Question: How to enable the default text highlights menu like: Copy/Paste/Search/Share in android webview ?

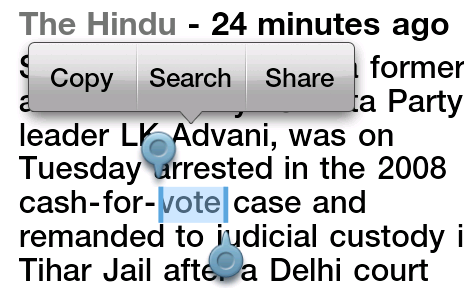
Answer: Working on Android 1.5 - 2.3 you can use 'emulateShiftHeld()' made public since 2.2 but now is deprecated. this method put your WebView into text selection mode.
<URL>
Unfortunately there's no copy/paste/search/share function integrated in Android, since Android 2.0 the text selection
can be driven by touch but other than that, there's no other thing you can do.